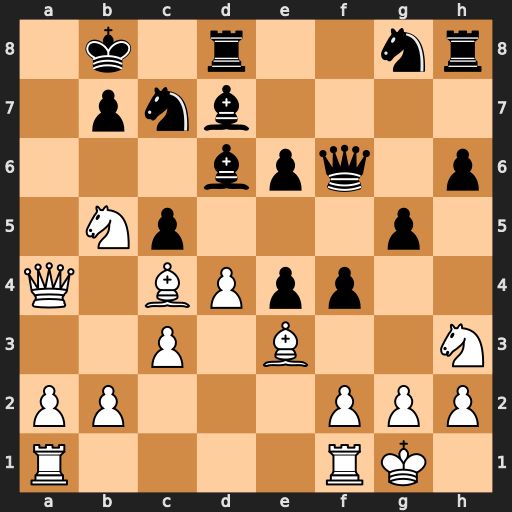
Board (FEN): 1k1r2nr/1pnb4/3bpq1p/1Np3p1/Q1BPpp2/2P1B2N/PP3PPP/R4RK1
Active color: w
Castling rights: -
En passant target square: -
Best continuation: Qa7+ Kc8 Nxd6#